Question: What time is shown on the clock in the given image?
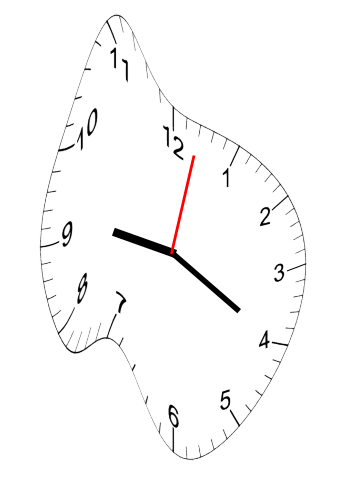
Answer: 09:20:02